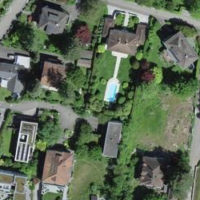
EUNIS habitat code: 55
Species observed at this site:
Cirsium vulgare
Melittis melissophyllum
Cephalanthera damasonium
Circaea lutetiana
Fagopyrum esculentum